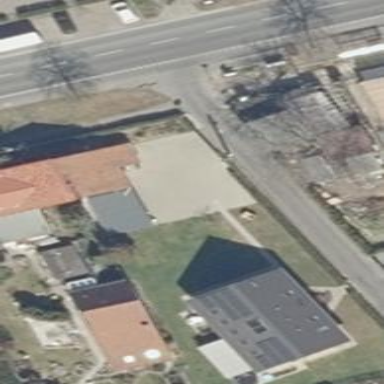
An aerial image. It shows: Gabled roof adorns the apartments building.